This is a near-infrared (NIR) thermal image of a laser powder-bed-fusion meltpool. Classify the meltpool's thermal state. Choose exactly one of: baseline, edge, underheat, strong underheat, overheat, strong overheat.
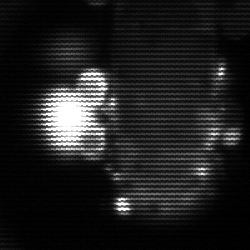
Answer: strong underheat